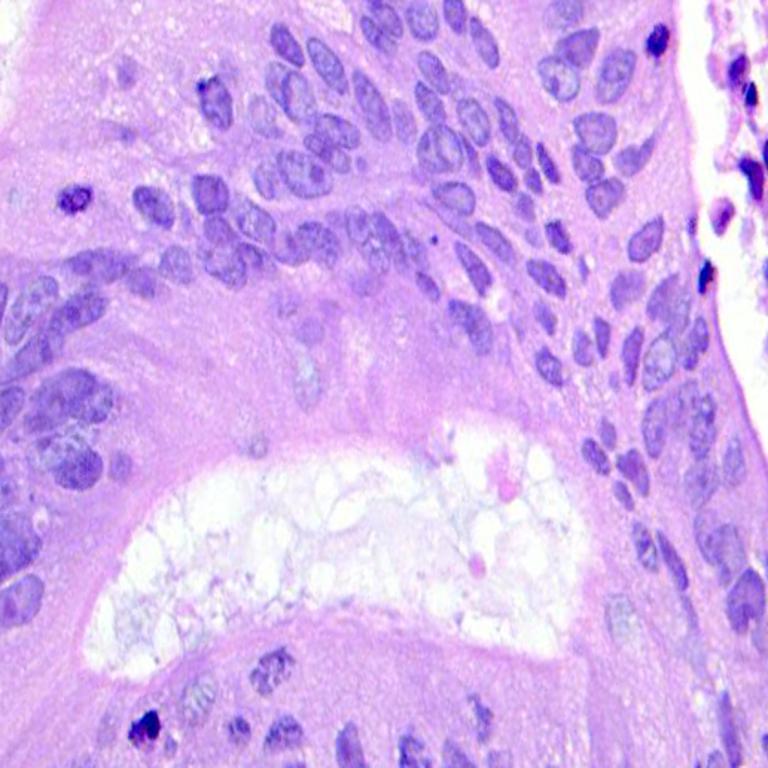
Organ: colon
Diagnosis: adenocarcinomas